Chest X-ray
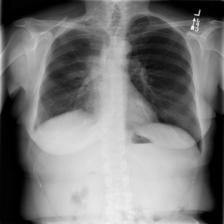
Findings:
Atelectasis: negative
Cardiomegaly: negative
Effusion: negative
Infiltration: negative
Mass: negative
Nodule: negative
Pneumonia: negative
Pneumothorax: negative
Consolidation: negative
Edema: negative
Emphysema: negative
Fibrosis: negative
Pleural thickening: negative
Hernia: negative